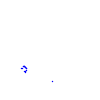
Particle: proton